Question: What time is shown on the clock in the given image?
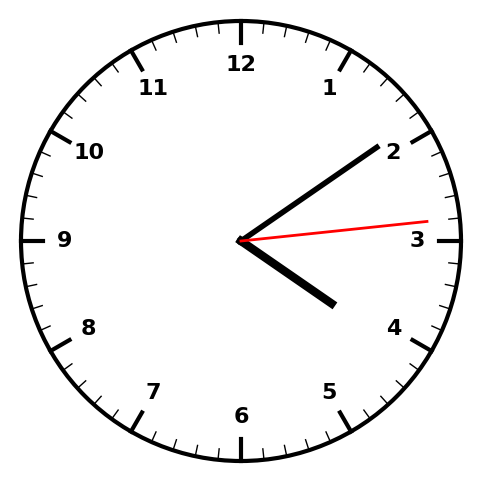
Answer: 04:09:14